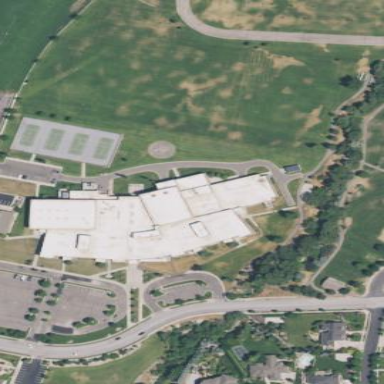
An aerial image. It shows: School.